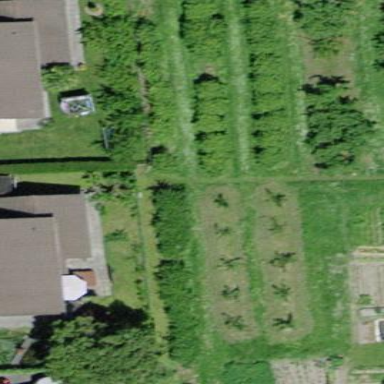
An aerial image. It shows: Orchard.